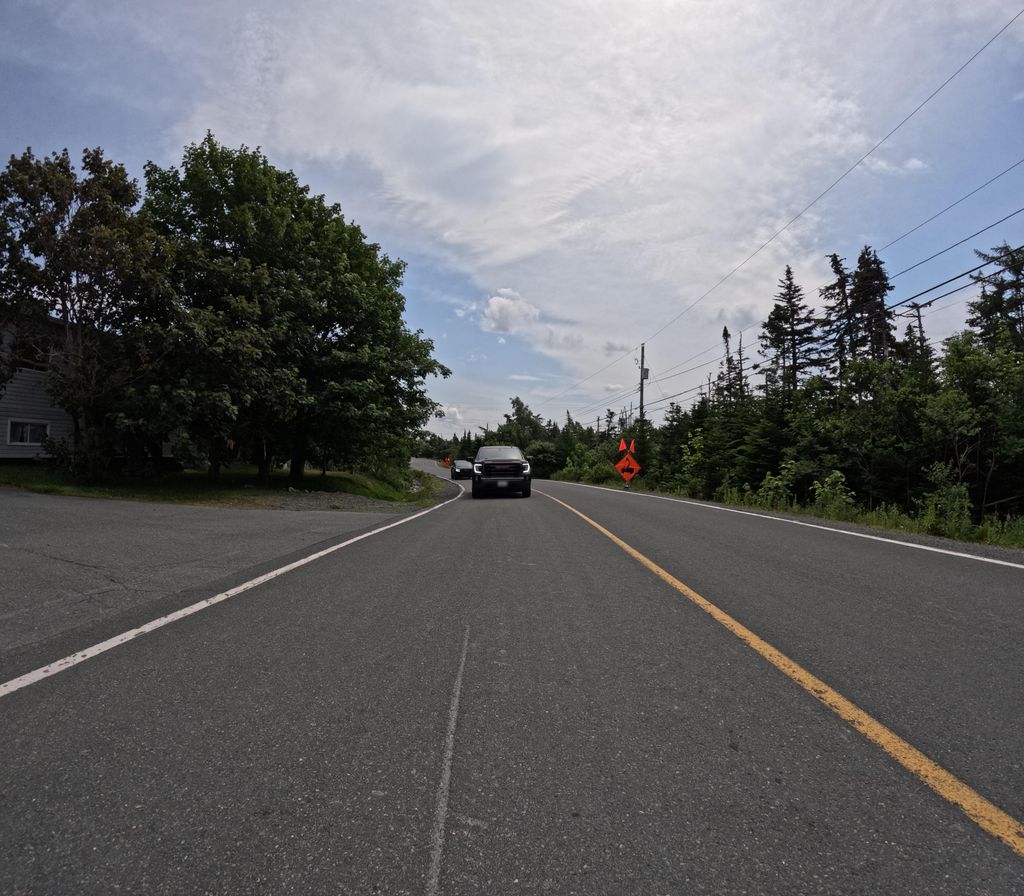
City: st_johns